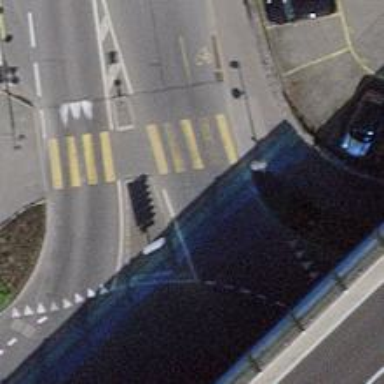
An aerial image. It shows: Marked crossing with traffic calming table and pedestrian island.